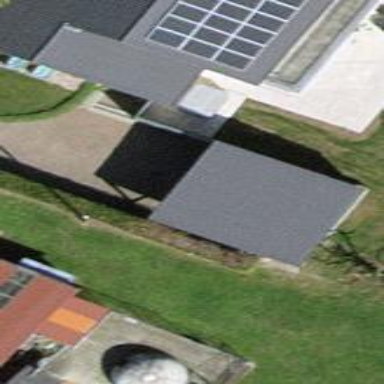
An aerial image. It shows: Garage.